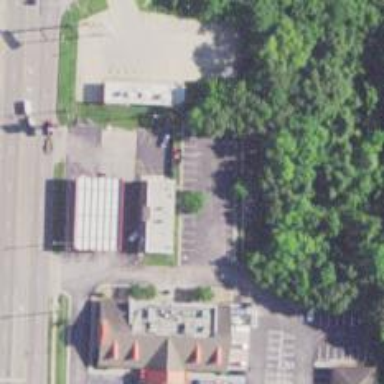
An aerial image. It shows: Convenience shop.